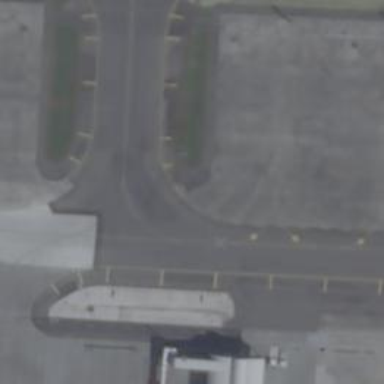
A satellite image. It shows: View of taxiway at the airport.